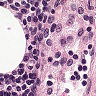
Metastatic tissue present: no